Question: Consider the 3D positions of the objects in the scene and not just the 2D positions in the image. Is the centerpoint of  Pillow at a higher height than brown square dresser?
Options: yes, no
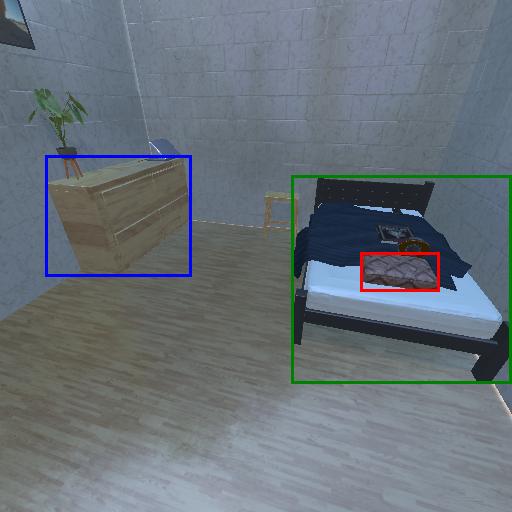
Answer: yes